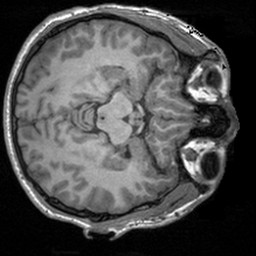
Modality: T1w
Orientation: axial
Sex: male
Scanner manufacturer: siemens
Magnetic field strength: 3 T
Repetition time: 1.9 s
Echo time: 0.00226 s